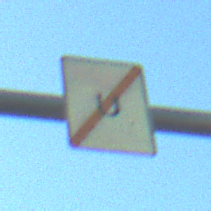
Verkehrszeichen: EndeUmleitung
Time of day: MorningAfternoon
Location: Outdoor (Nature)
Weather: Clear
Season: NotSpecified
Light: Natural